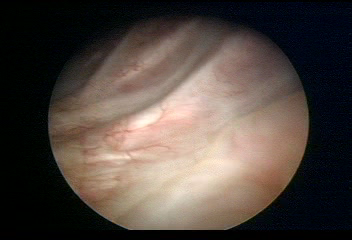
Modality: WLC
Class: Normal mucosa
Bladder cancer association: No